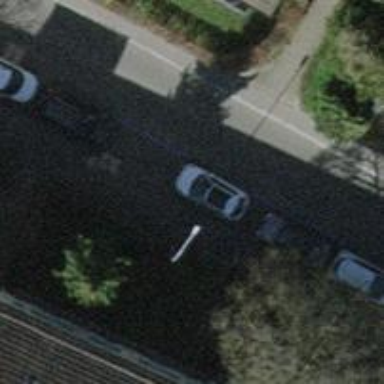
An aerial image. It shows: Parking lane for vehicles.